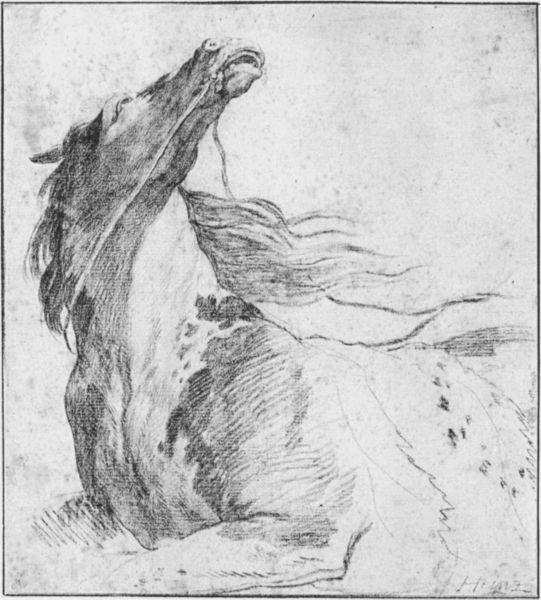
Titel: Skizze zu einem Pferd mit emporgeworfenem Kopf
Künstler: Joseph d. Ä. Heintz
Institution: Wien, Graphische Sammlung Albertina
Schlagwörter: bewegung, grau, haar, schwarz, skizze, zeichnung, bild, auge, pferd, mähne, studie, lithographie, schwarzweiss, schraffur, bleistift, entwurf, schimmel, trense, flecken, zähne, maul, gaul, strichzeichnung, wiehert